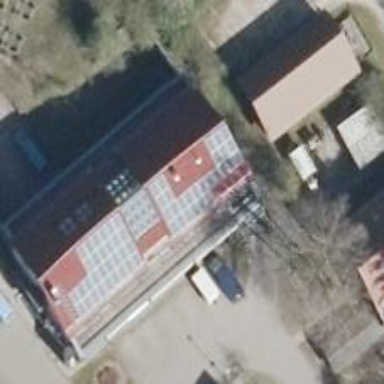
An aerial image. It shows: Research institute housed in building.